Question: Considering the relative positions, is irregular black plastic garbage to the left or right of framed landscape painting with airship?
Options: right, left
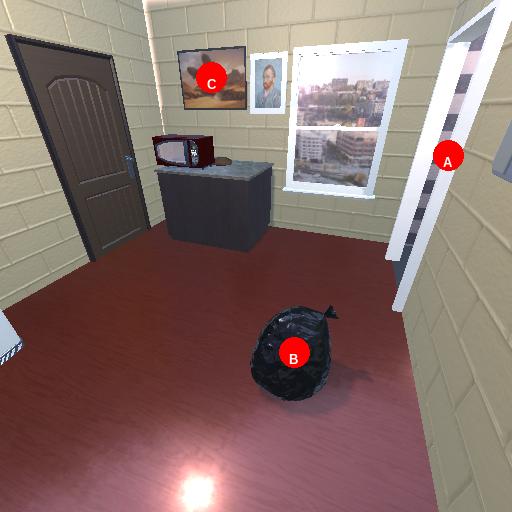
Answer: right